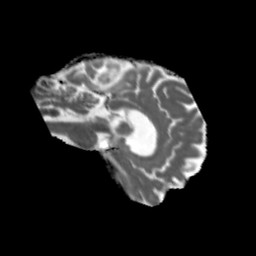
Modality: MD
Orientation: sagittal
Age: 70
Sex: male
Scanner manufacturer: siemens
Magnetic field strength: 3 T
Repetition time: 5.47 s
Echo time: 0.0854 s